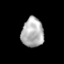
Tissue: prostate
Cell type: T cells
Senescence score: 0.21
Nuclear area (px): 632
Mean DAPI intensity: 177.206